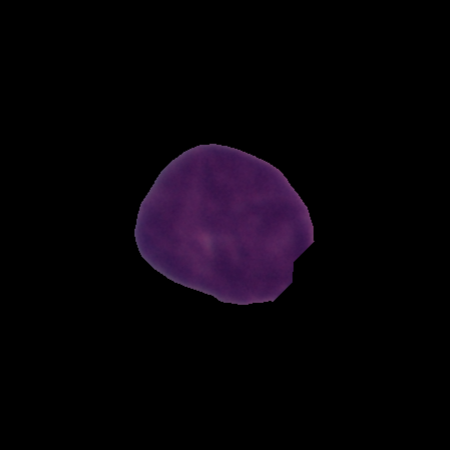
Label: cancer